Field crop: maize
Growth stage: 2
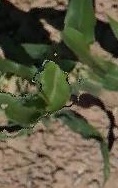
Species: maize